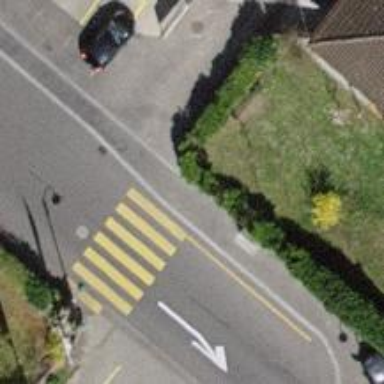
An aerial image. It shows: Zebra crossing on the road.